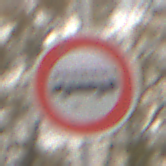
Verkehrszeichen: VerbotKraftomnibusse
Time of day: MorningAfternoon
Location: Outdoor (Nature)
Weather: Overcast
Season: NotSpecified
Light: Natural